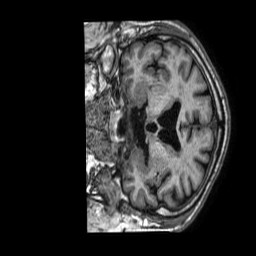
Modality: T1w
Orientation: coronal
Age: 61
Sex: male
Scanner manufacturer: philips
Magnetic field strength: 1.5 T
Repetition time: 0.00707 s
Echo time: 0.003201 s